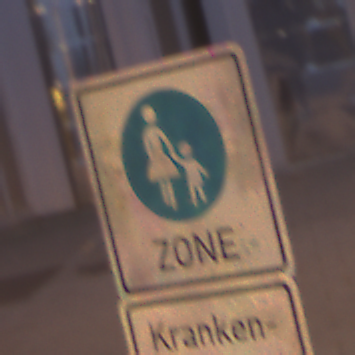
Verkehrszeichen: BeginnFussgaengerzone
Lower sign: BesondereFahrzeugeUndTransportgueter4
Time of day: Night
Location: Outdoor (Urban)
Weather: PartlyCloudy
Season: NotSpecified
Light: Artificial